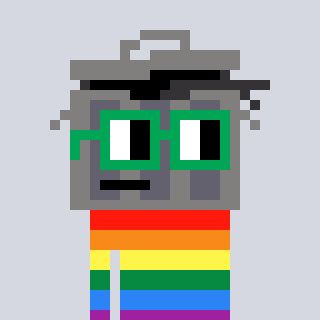
a pixel art character with square green glasses, a trashcan-shaped head and a yellow-colored body on a cool background